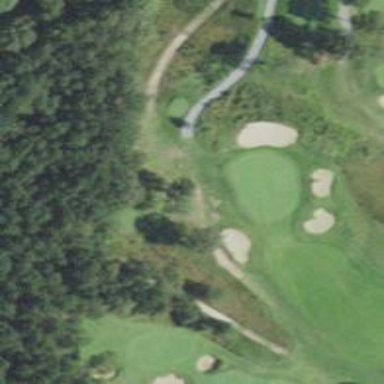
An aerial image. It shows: Path for both road and golf.